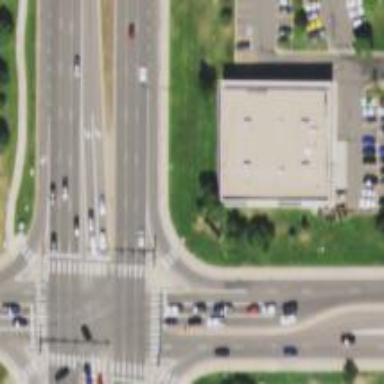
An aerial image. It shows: Asphalt road with primary link designation.